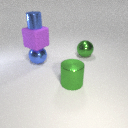
large purple rubber cube above large blue metal sphere